Question: I'm trying to fetch movie data from omdbapi but i'm not getting able to print this value in html
'''
import { Component, } from '@angular/core';
import { HttpClient } from '@angular/common/http';
@Component({
selector: 'app-root',
templateUrl: './app.component.html',
styleUrls: ['./app.component.css']
})
export class AppComponent {
constructor(private _httpClient: HttpClient) {}
results: any = [];
getMovies(title) {
'enter code here'
this._httpClient.get("http://www.omdbapi.com/?apikey=d5dc2a5a&s=" + title)
.subscribe((data) => {
this.results = data;
//this.results.Search;
console.log(this.results)
})
}
}
'''

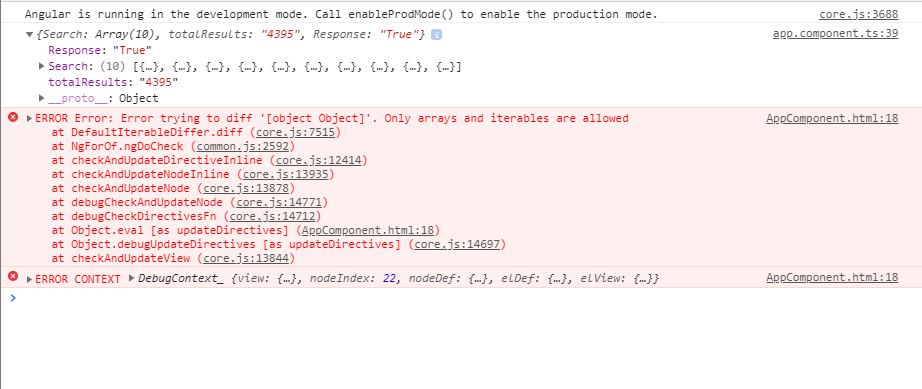
Answer: You're probably using '*ngFor' in your template on 'results'. But since you're assigning 'data' to 'results' and 'data' is an Object, it's giving an error as '*ngFor' assumes an iterative Data Structure.
As can be seen from your Screenshot, there's a 'Search' array on your 'data'.
Change 'this.results = data;' to 'this.results = data.Search;'
'''
import { Component } from '@angular/core';
import { HttpClient } from '@angular/common/http';
@Component({
selector: 'my-app',
templateUrl: './app.component.html',
styleUrls: ['./app.component.css']
})
export class AppComponent {
constructor(private _httpClient: HttpClient) {}
results: any = [];
getMovies(title) {
this._httpClient.get("https://www.omdbapi.com/?apikey=157f9eb7&s=" + title)
.subscribe((data: any) => {
this.results = data.Search;
console.log(this.results);
})
}
ngOnInit() {
this.getMovies('The Dark Knight');
}
}
'''
Here's a <URL> for your ref.